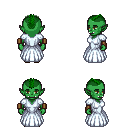
a pixel art fantasy rpg character, female body template, orc, green skin, underdress, metal pants, green short mohawk hairstyle, leather bracers, brown slippers, four views (front, back, left, right), 2x2 character sprite sheet, small pixel art, hard edges, no anti-aliasing